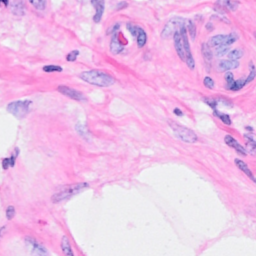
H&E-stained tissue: Breast